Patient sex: M
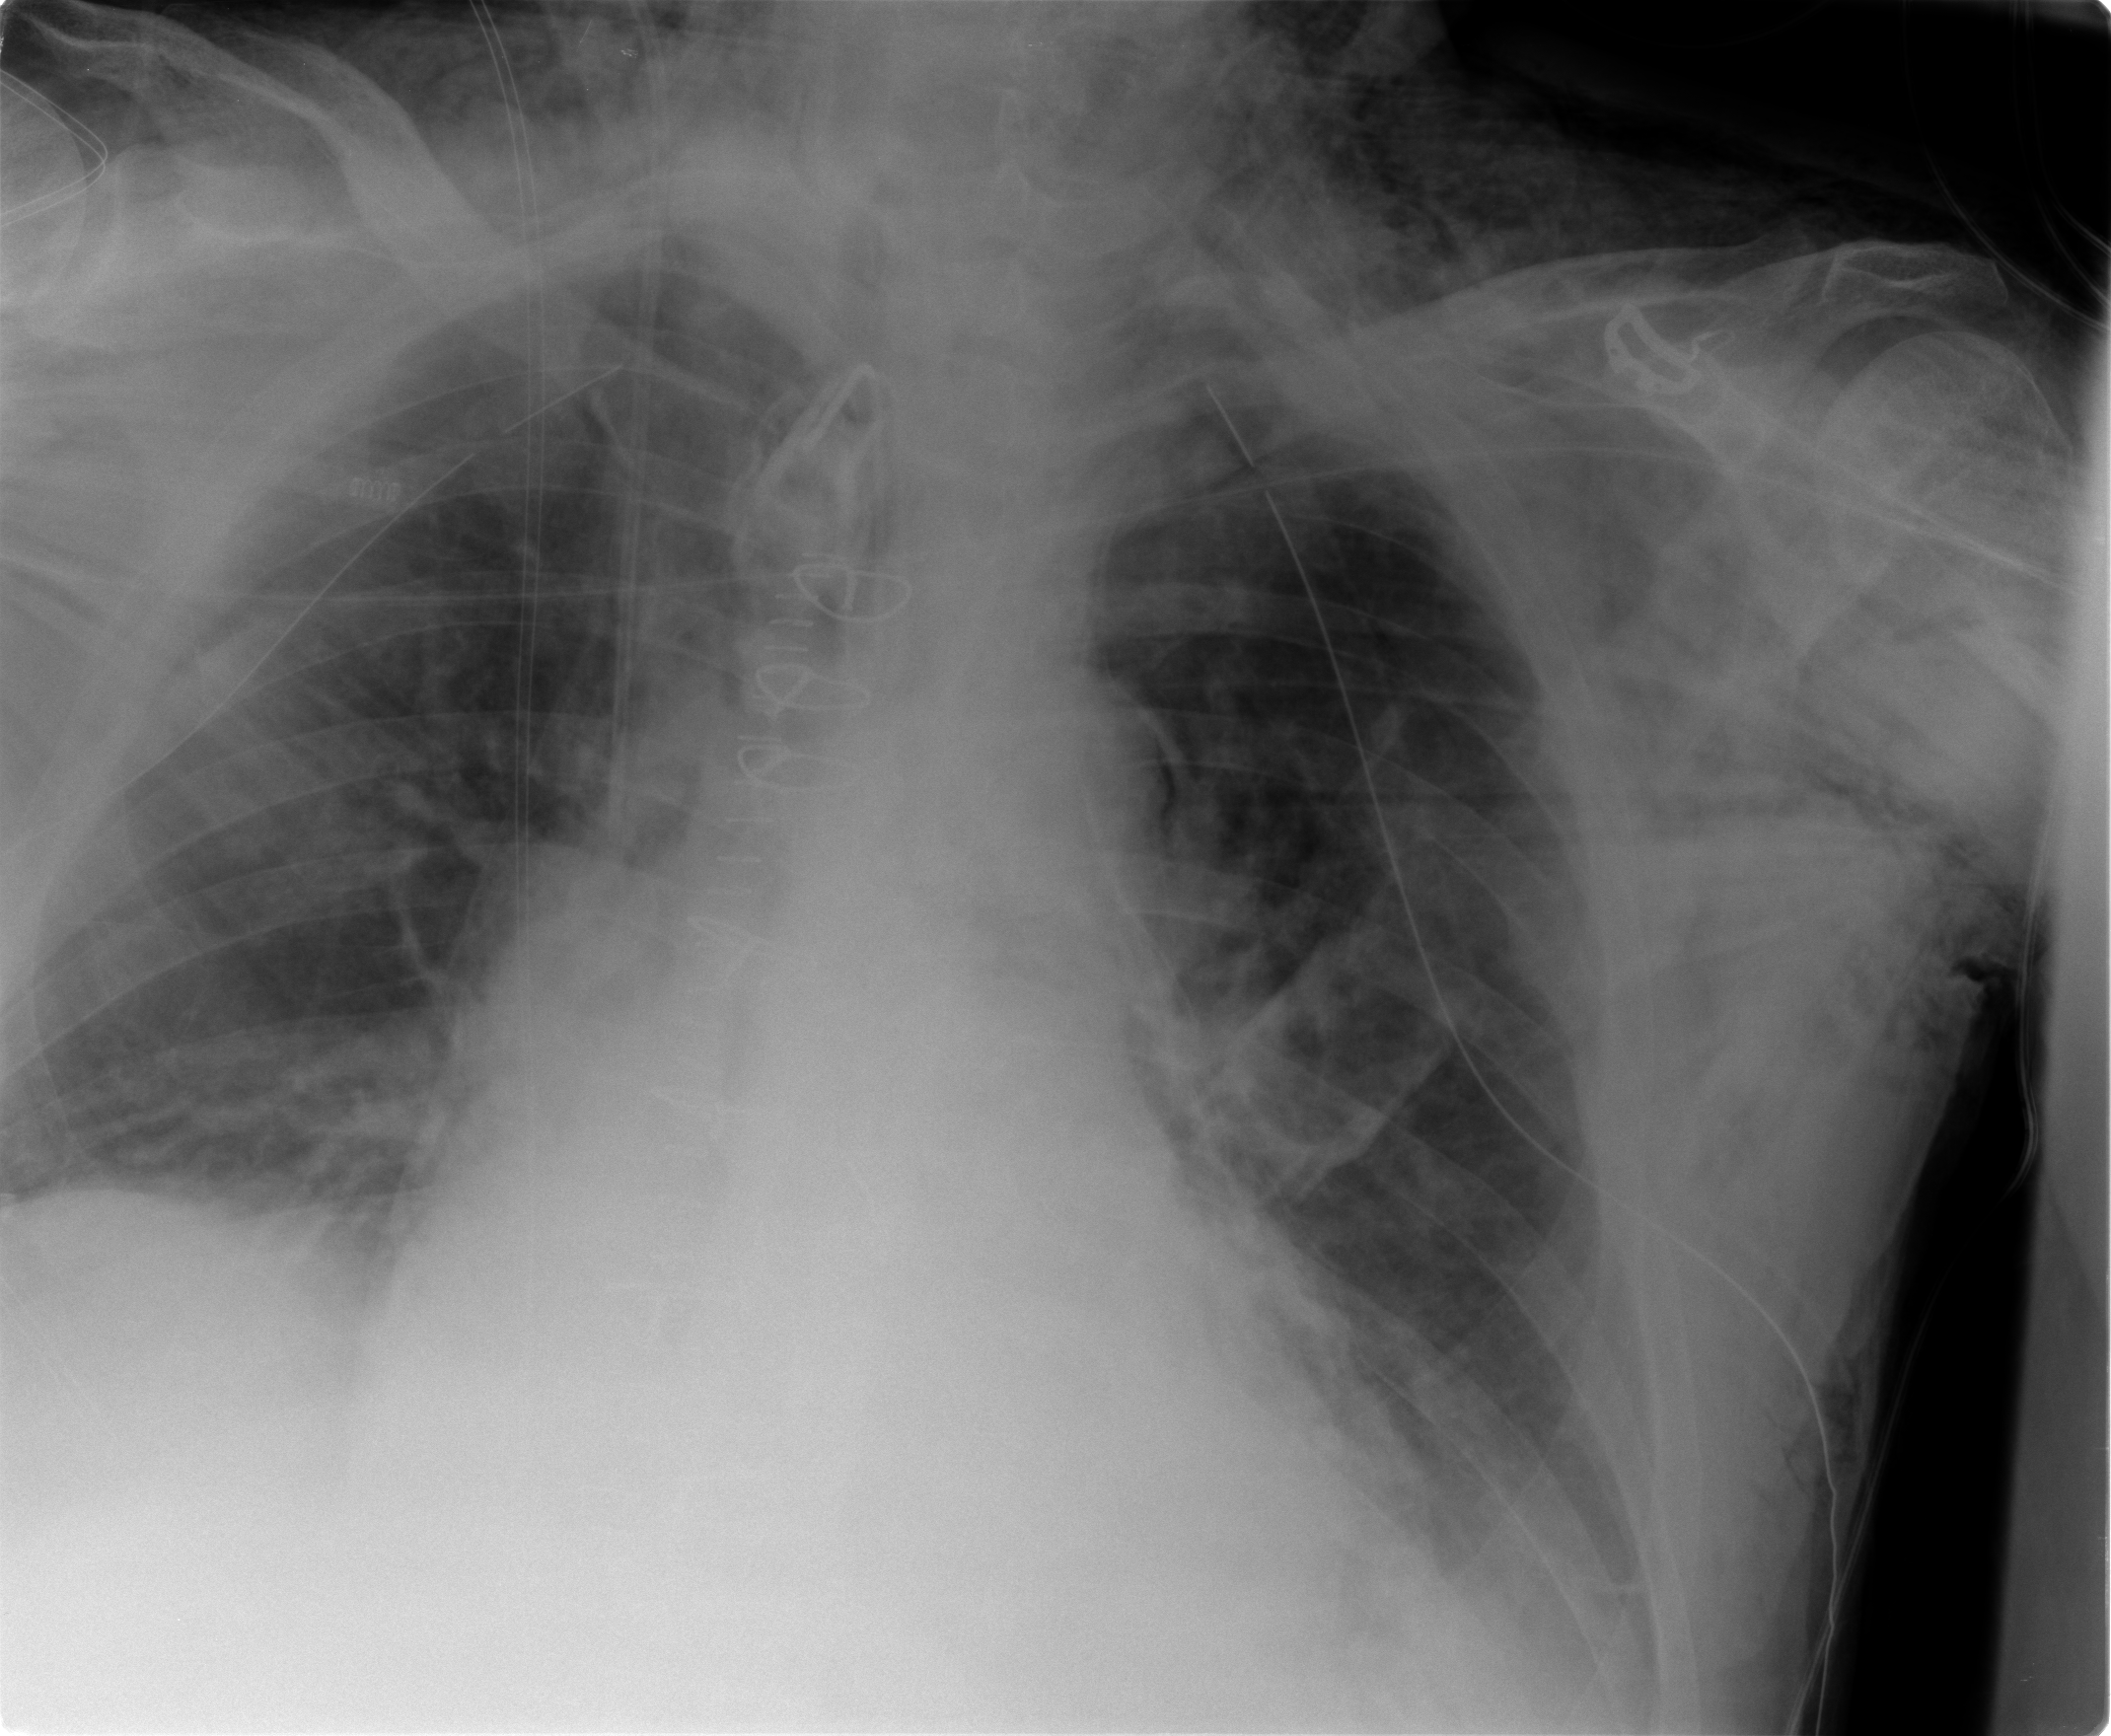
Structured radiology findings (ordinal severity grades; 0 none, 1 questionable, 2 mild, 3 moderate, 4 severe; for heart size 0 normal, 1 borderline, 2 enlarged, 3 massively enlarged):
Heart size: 2
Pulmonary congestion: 2
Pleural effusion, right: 1
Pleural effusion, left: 1
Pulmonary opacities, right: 2
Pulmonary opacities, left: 2
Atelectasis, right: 2
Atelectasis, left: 2